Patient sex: M
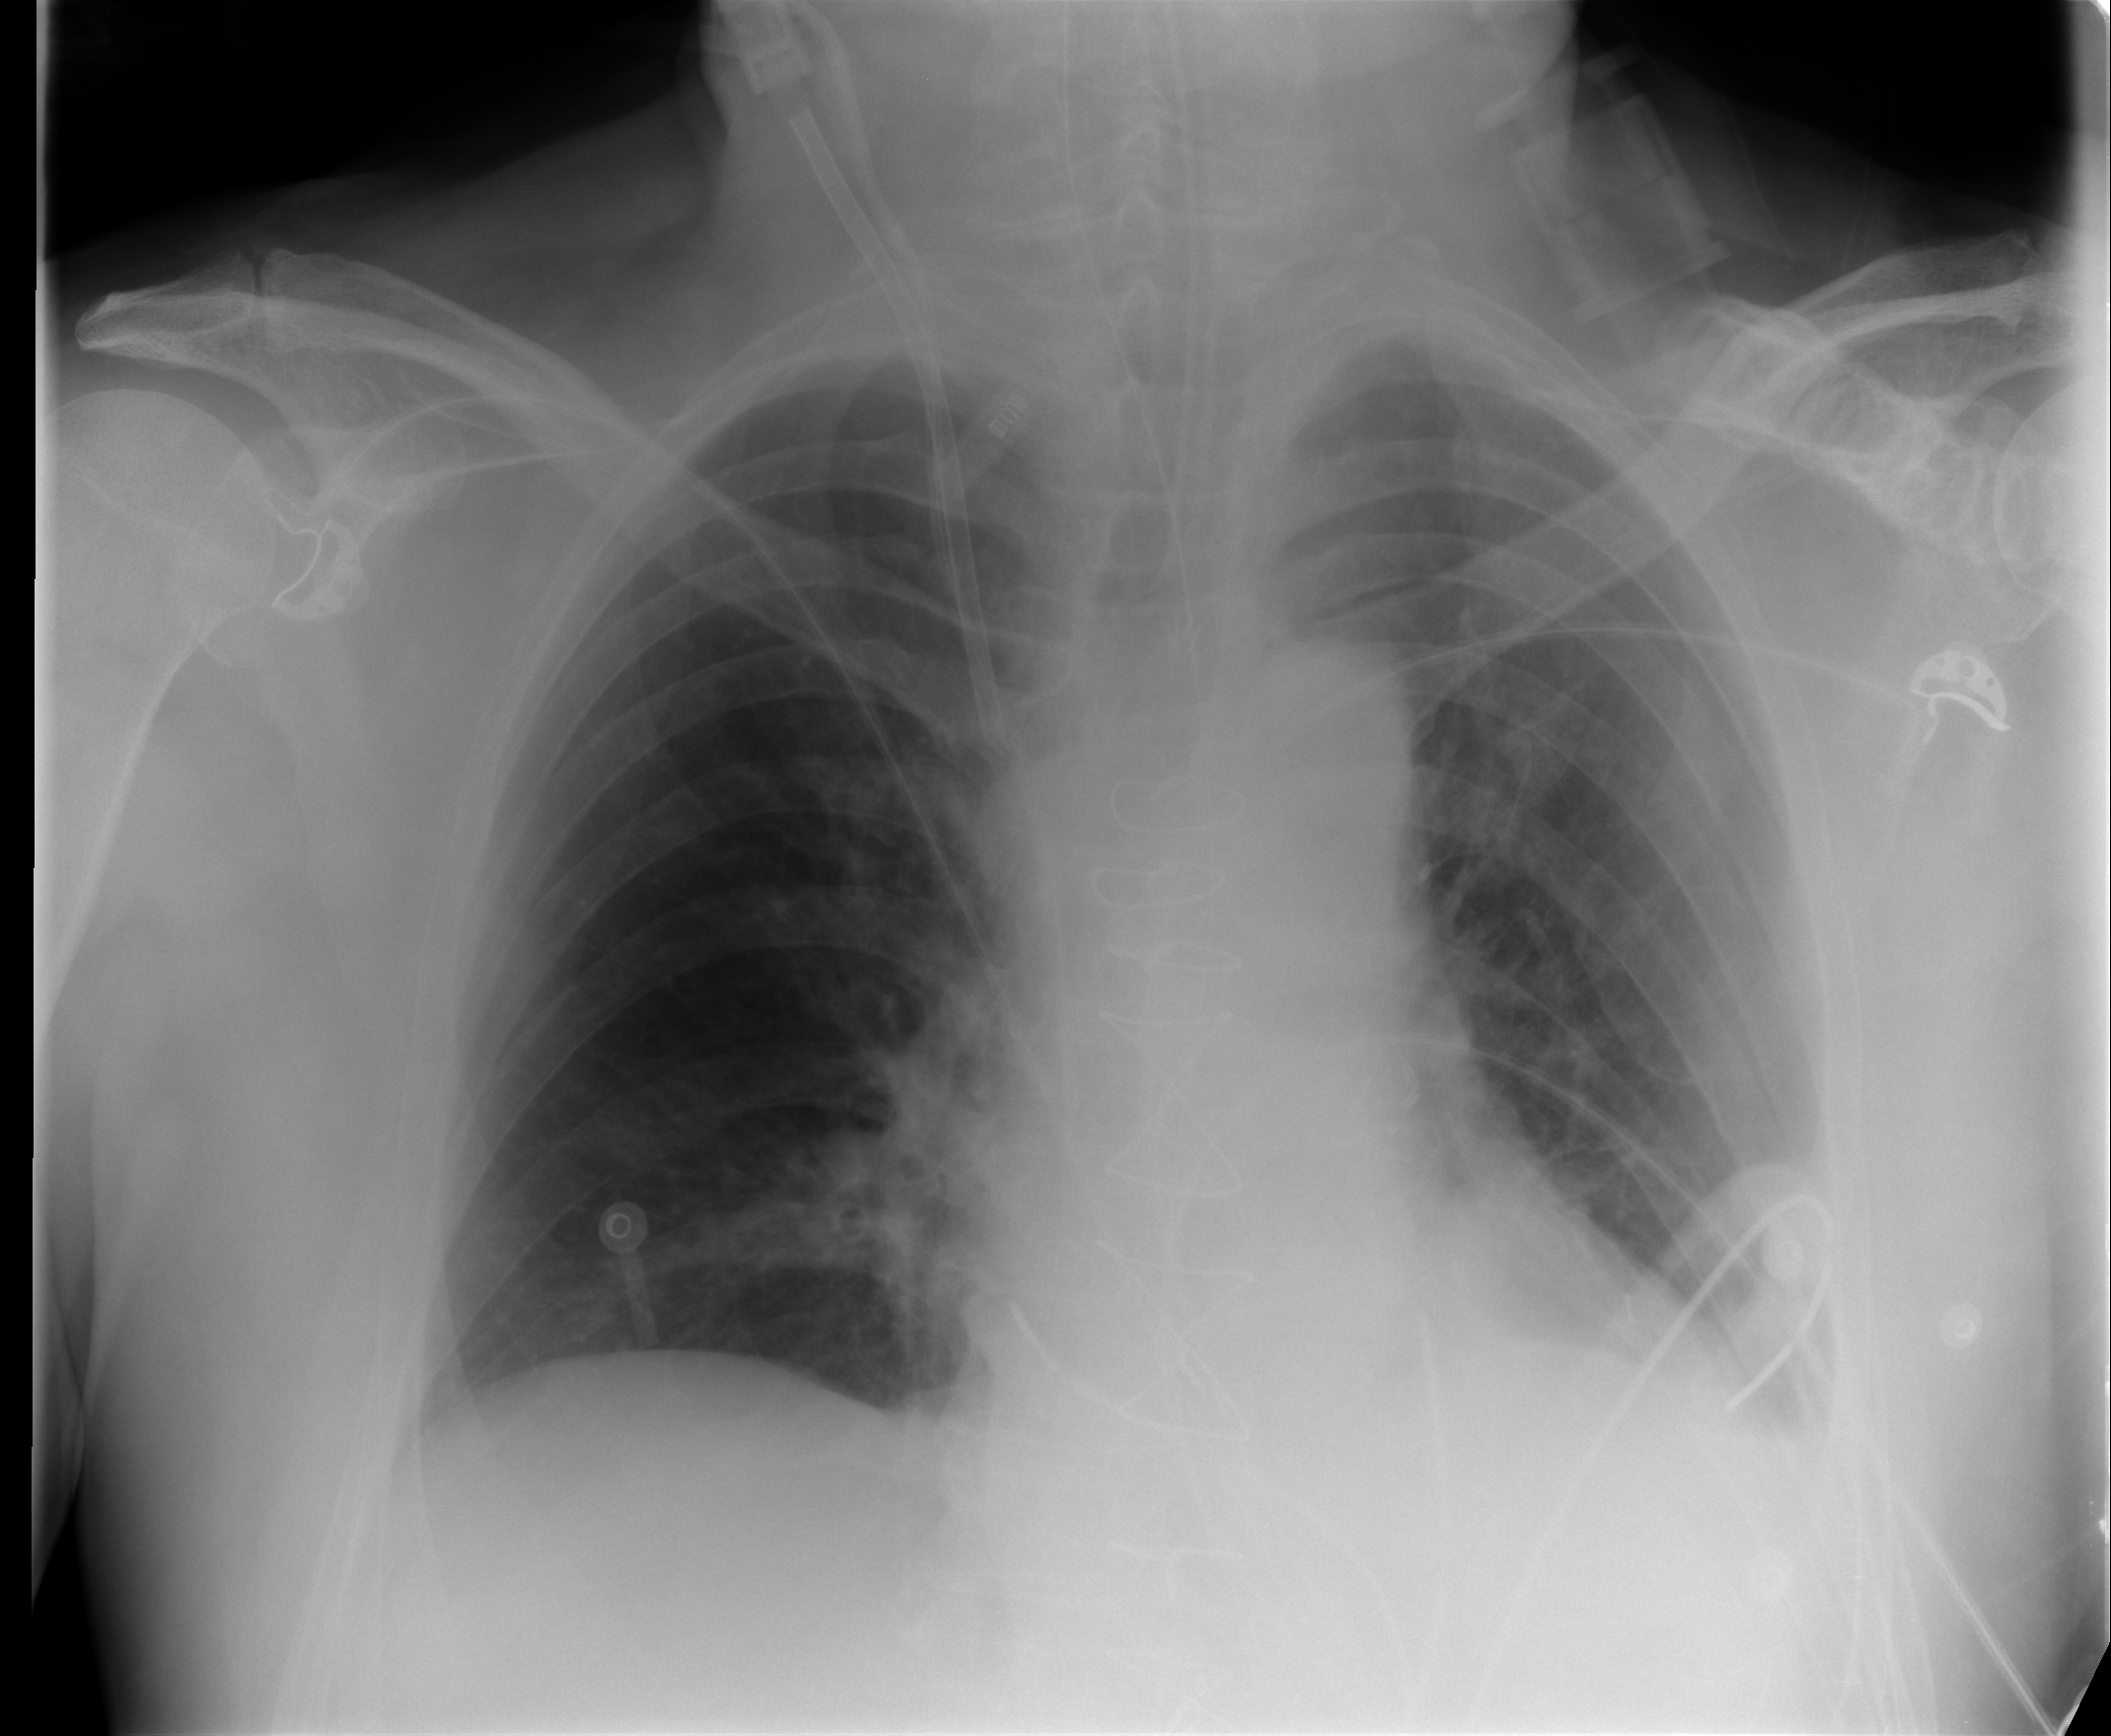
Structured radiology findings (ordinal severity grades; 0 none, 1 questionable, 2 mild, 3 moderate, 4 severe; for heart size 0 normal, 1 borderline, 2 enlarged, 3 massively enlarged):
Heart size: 0
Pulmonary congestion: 0
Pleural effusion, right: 0
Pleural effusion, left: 1
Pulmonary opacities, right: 0
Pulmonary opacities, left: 0
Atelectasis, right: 1
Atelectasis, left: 1